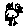
Label: bird